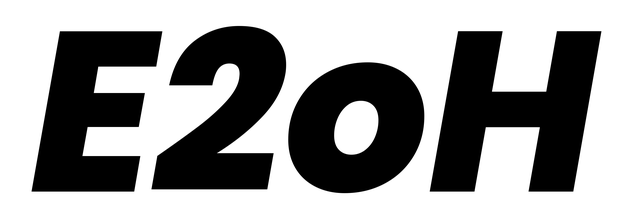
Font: Poppins-ExtraBoldItalic